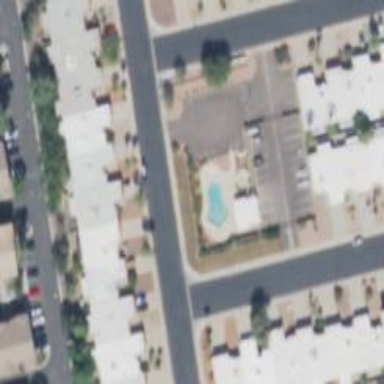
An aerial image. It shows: Swimming pool located in leisure land.